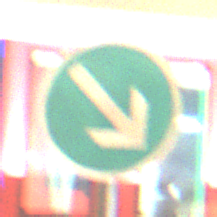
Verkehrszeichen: VorgeschriebeneVorbeifahrtRechts
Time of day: NotSpecified
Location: Indoor (Urban)
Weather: NotSpecified
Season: NotSpecified
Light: Artificial